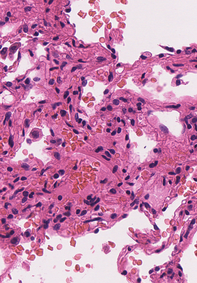
Tumor epithelial tissue: no
Tumor-associated stroma tissue: no
Normal tissue: yes